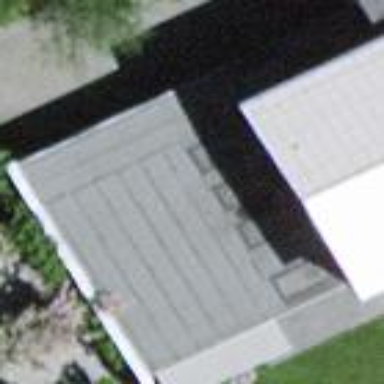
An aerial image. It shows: View of roof of building.